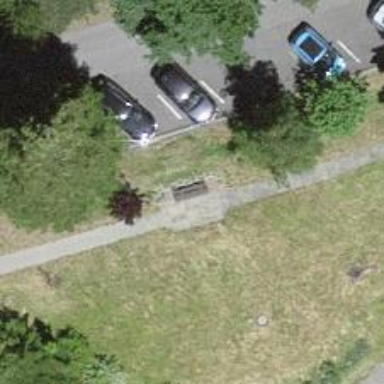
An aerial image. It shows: Bench.